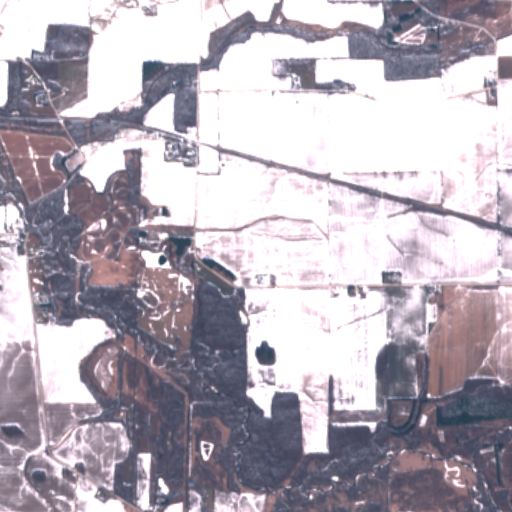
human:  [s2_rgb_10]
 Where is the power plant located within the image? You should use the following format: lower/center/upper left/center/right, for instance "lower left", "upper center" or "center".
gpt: There is no power plant in the image.